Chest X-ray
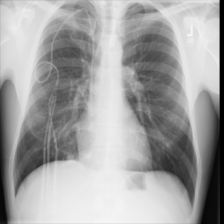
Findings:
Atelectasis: positive
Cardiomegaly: negative
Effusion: negative
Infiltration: negative
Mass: negative
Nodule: negative
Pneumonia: negative
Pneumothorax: negative
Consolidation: negative
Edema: negative
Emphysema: negative
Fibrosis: negative
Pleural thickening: negative
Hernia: negative